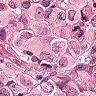
Metastatic tissue present: yes